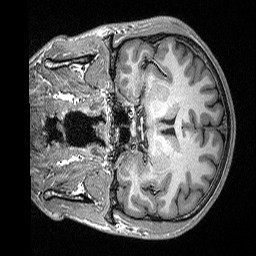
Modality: T1w
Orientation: coronal
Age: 22
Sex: male
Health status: healthy
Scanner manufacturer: siemens
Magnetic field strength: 3 T
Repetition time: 2.3 s
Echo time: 0.00298 s